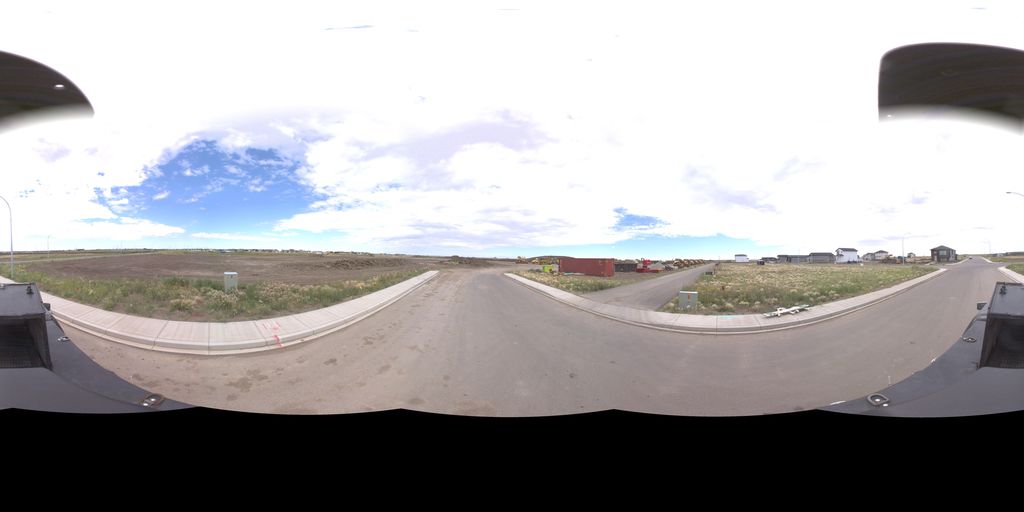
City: saskatoon